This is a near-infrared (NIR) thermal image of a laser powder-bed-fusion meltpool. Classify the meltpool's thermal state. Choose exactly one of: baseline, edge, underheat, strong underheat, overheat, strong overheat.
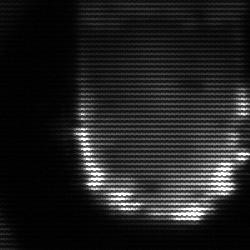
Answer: baseline